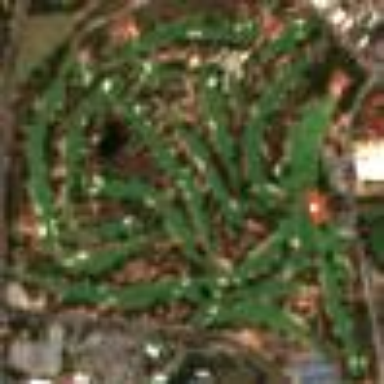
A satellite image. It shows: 18-hole golf course providing leisure land for golf enthusiasts.